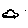
Label: car